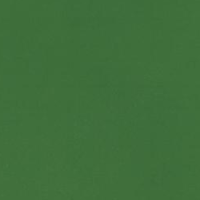
EUNIS habitat code: 14
Species observed at this site:
Tachybaptus ruficollis
Corvus corone
Podiceps cristatus
Turdus philomelos
Fulica atra
Anas crecca
Alcedo atthis
Buteo buteo
Spinus spinus
Poecile palustris
Larus michahellis
Gallinula chloropus
Erithacus rubecula
Pica pica
Sitta europaea
Columba livia
Falco tinnunculus
Cyanistes caeruleus
Anas platyrhynchos
Sturnus vulgaris
Chloris chloris
Linaria cannabina
Streptopelia decaocto
Corvus frugilegus
Troglodytes troglodytes
Passer domesticus
Fringilla coelebs
Carduelis carduelis
Columba palumbus
Turdus merula
Phalacrocorax carbo
Fringilla montifringilla
Parus major
Milvus milvus
Anser anser
Motacilla alba